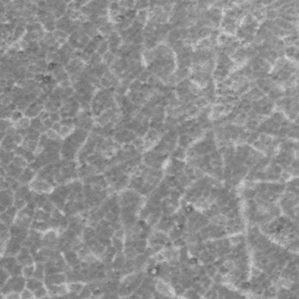
Label: frost